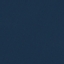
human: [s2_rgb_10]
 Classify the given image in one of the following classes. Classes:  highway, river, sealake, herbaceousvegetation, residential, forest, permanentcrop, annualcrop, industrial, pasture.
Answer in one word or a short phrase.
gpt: SeaLake